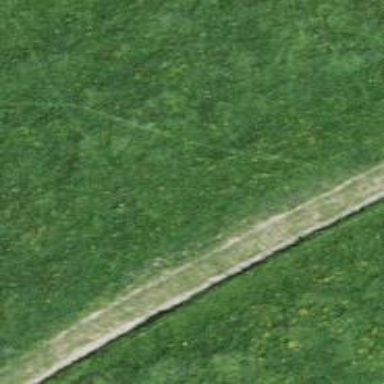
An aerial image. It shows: Grass track road with grade 5 tracktype.